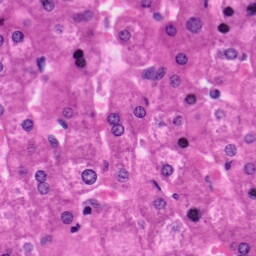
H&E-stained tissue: Liver